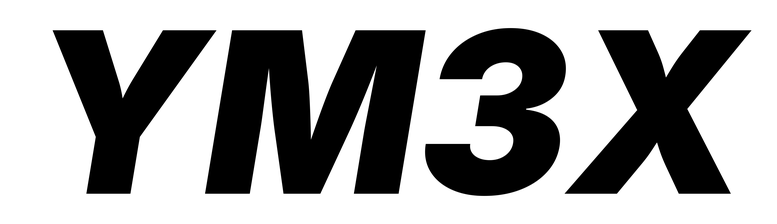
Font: Inter-Italic_Black_Italic